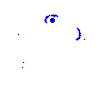
Particle: pion